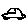
Label: car